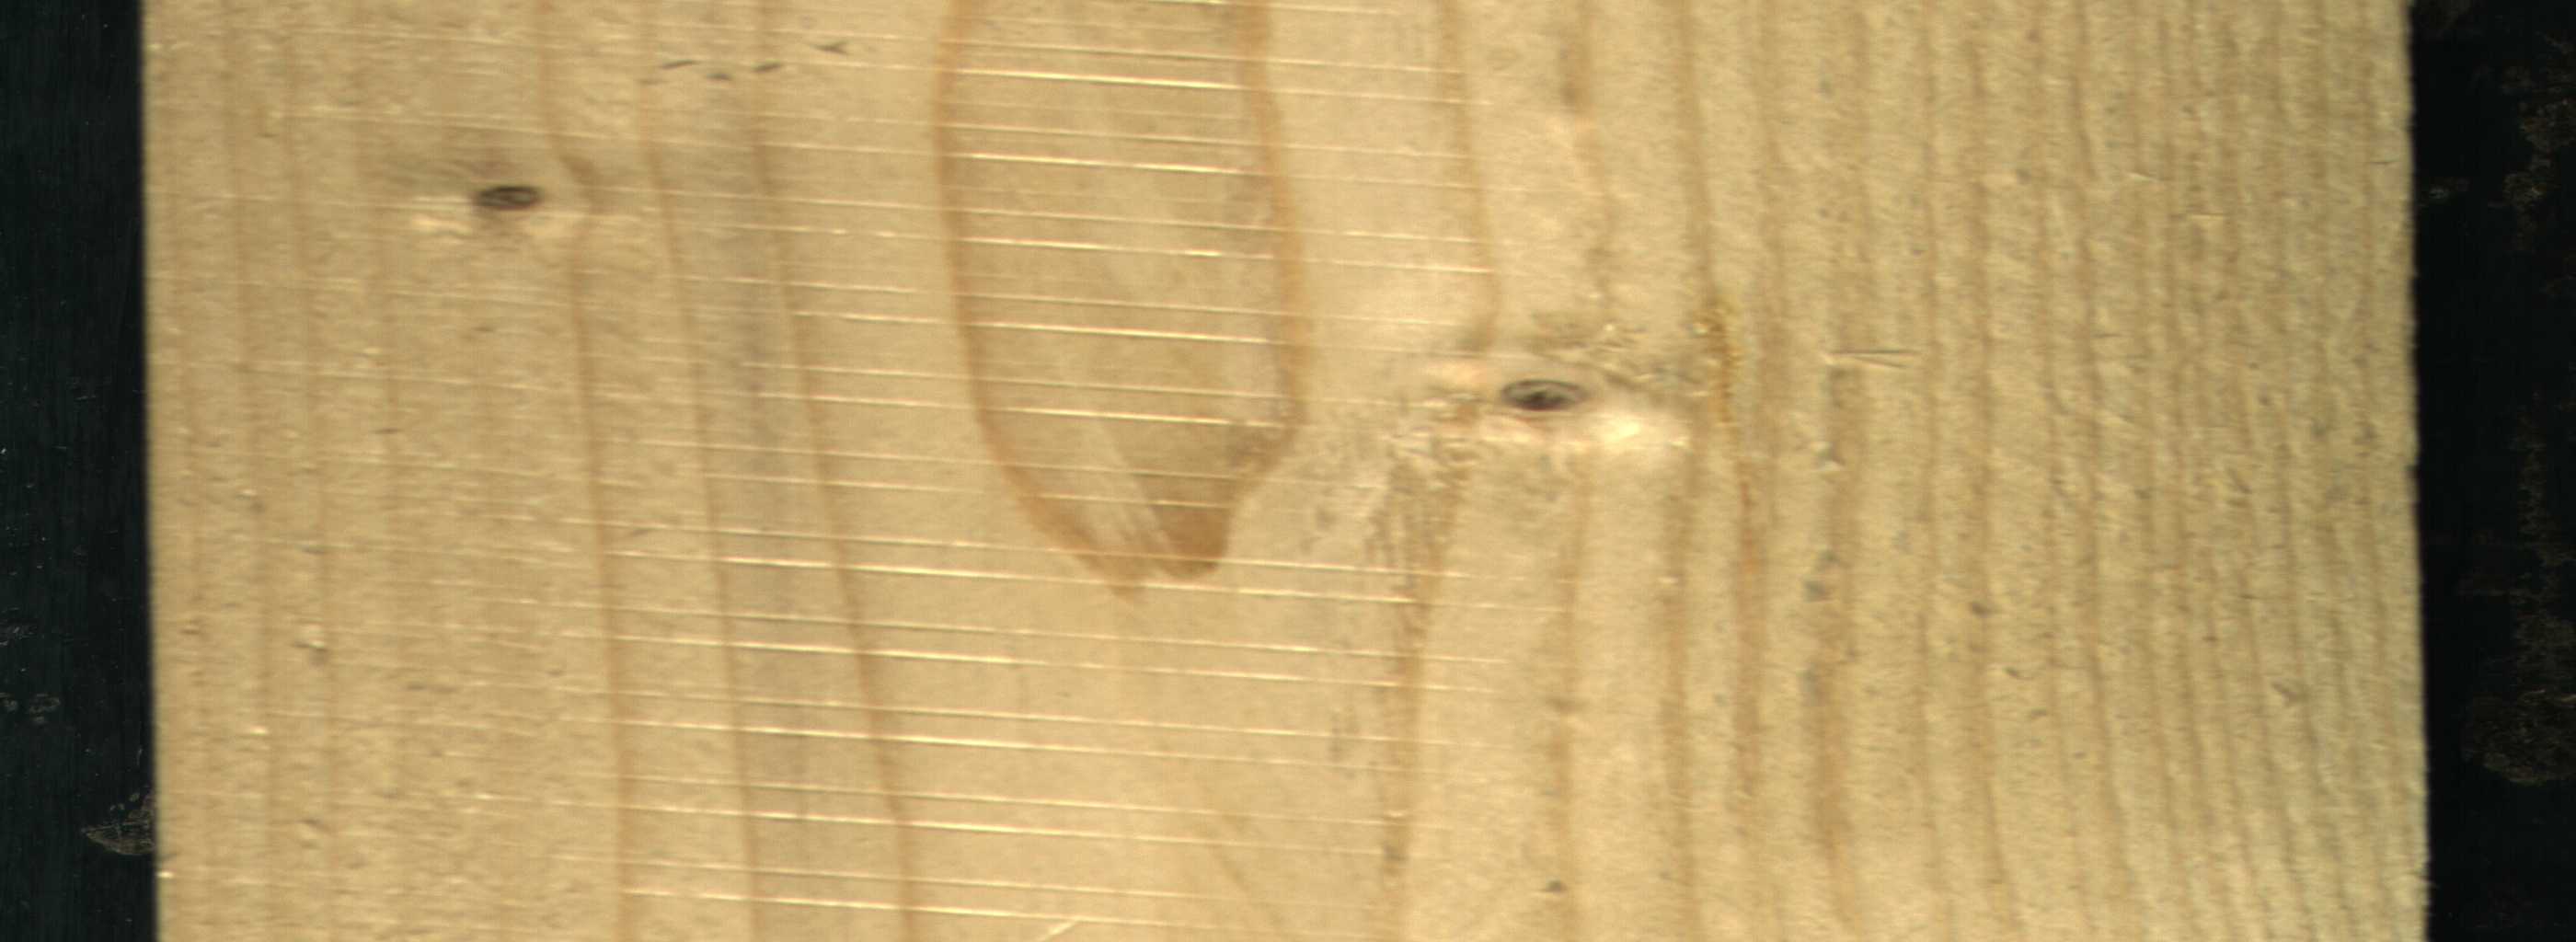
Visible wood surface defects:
Live_Knot
Live_Knot